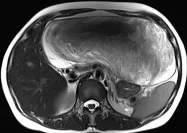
A slightly increased signal intensity on T2-weighted images.
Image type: radiology (mri)